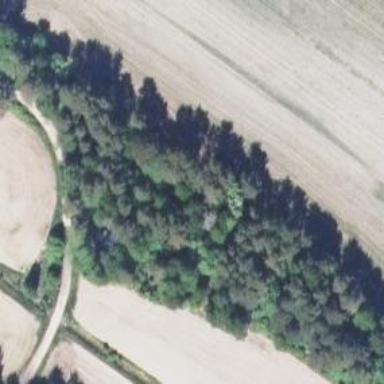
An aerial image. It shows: Forest area.